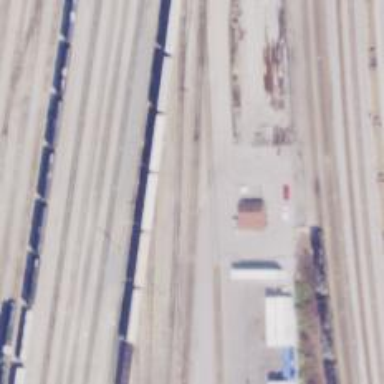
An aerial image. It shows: Railway yard in service.